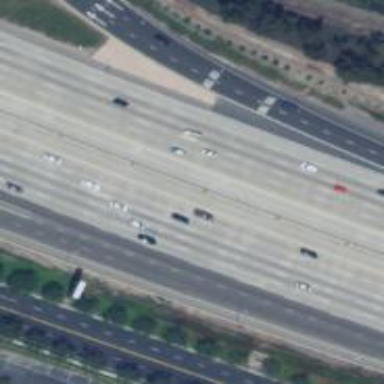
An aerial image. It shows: Motorway.